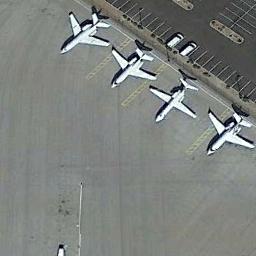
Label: airplane